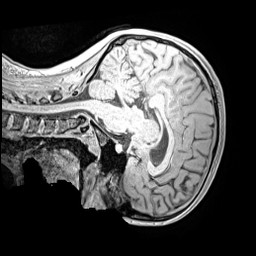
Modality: MP2RAGE
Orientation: sagittal
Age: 12
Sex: female
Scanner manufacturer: siemens
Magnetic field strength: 3 T
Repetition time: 4 s
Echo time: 0.00299 s